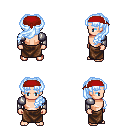
a pixel art fantasy rpg character, male body template, human, light skin, steel arm armor, robe skirt, white cyan princess hairstyle, red bandana, four views (front, back, left, right), 2x2 character sprite sheet, small pixel art, hard edges, no anti-aliasing